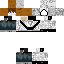
A male human skin with medium skin, wearing brown long hair dressed in a blue hoodie and blue pants, featuring a closed mouth.